Question: I have an easy HTML template using bootstrap 3. Template has following structure: static header, static footer and content which is in the bootstrap's class "Container". In the middle of content I have bootstrap'w "Well" and i want it make looks like header and footer. I mean I want it to be the full width of the screen on any screen.
I created easy <URL>
Here's a question, is there any way to override container's width inside this container?
'''
<header>
<div class="container">
<div class="content">
</div>
<div class="well">
</div>
<div class="content">
</div>
</div>
<footer>
'''

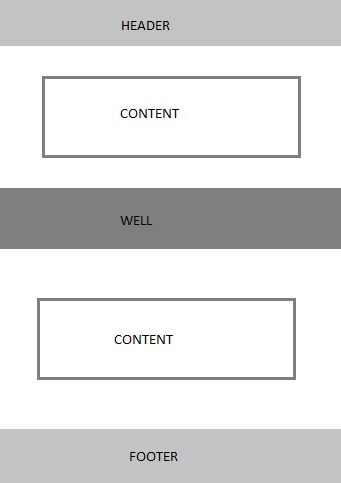
Answer: ORIGINAL + BEST PRACTICE: always move the '.well' outside of '.container' to stay idiomatic with Bootstrap.
UPDATE + IF ABOVE IS NOT AN OPTION: Given that you cannot easily modify '.container' styles and/or move the '.well' outside of '.container', your best bet is JavaScript. Here I have made a script that makes '.well' expand as the width of the window changes.
Here is a <URL>
The idea is that you want a negative value for 'margin-left' and 'margin-right' so that '.well' expands across the screen.